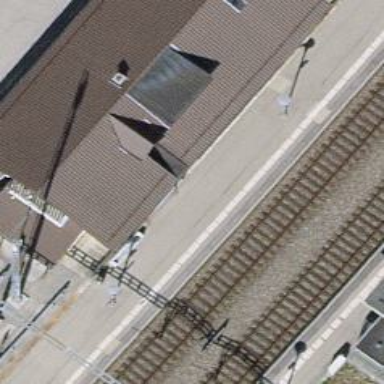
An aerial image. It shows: Railway halt station for public transport.